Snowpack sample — Buffalo Mountain, Silverthorne, Colorado, USA (1/25/25, 10:11 AM MST)
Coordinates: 39.6222, -106.1139
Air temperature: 22 °F
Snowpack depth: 110 cm
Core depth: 10 cm
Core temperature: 46.4 °F
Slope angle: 12°, slope face: 102°
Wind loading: high
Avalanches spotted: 0
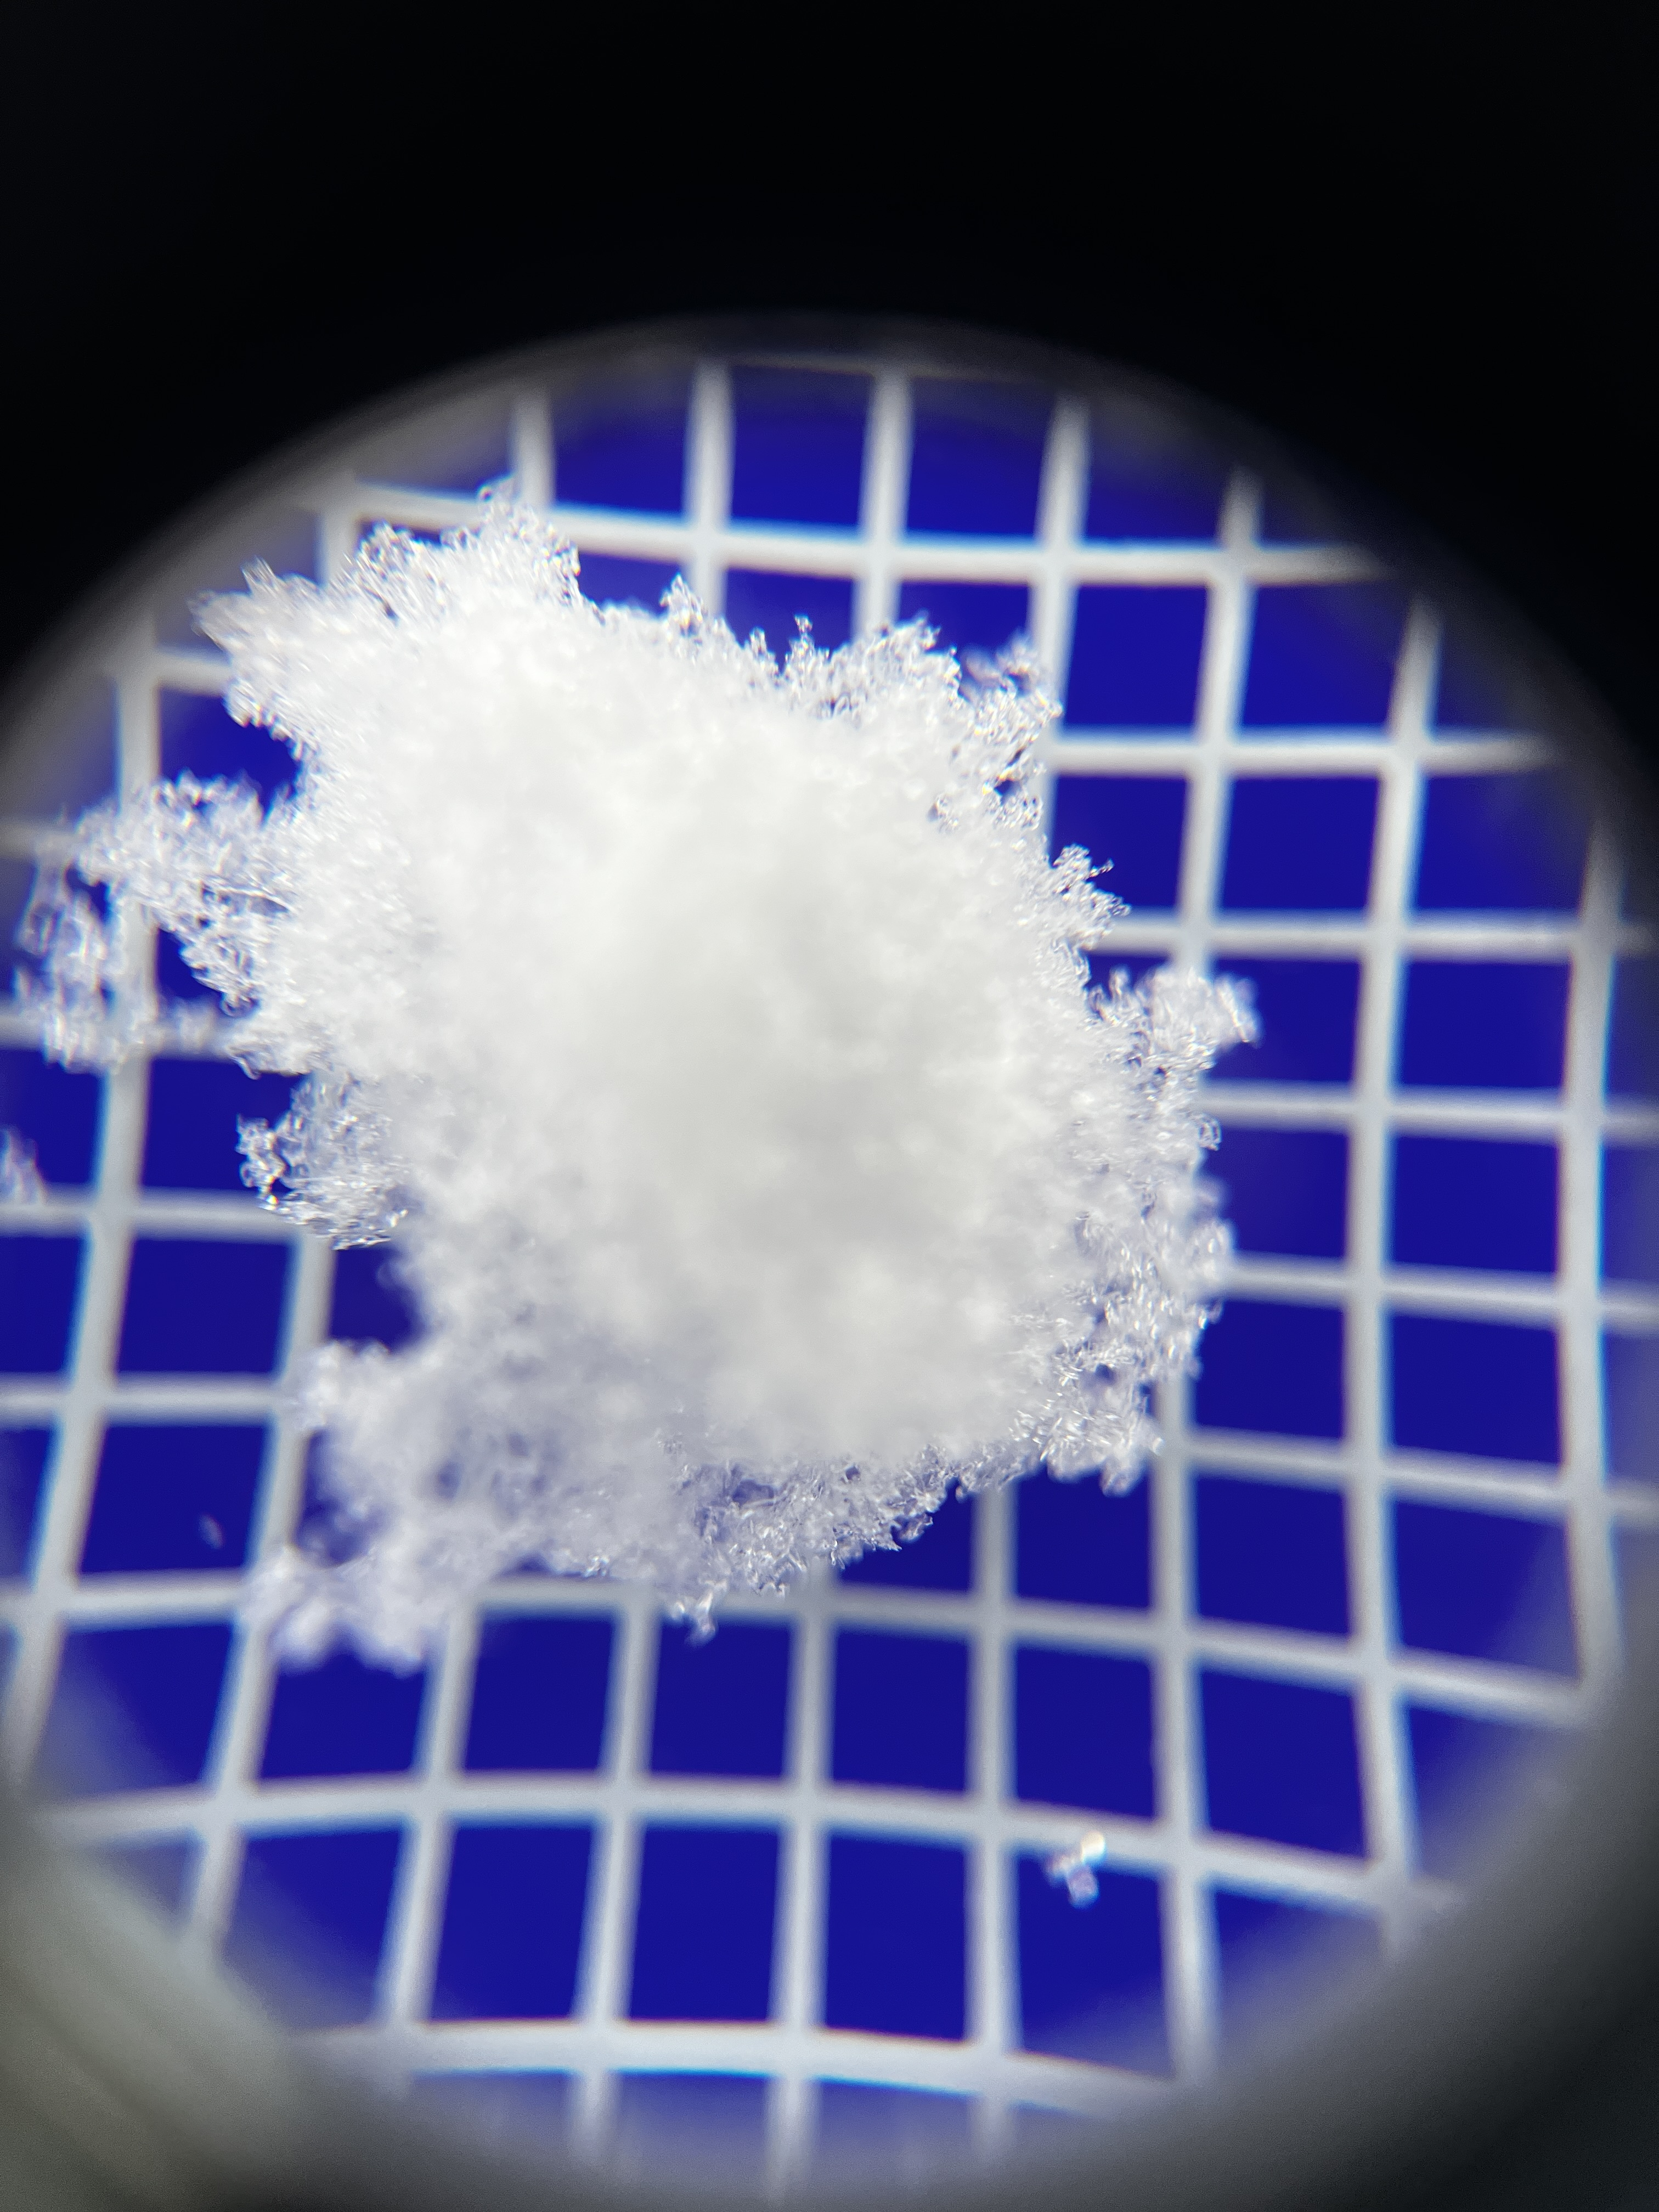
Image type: magnified_profile
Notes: No avalanches nearby, collected on the outskirts of a fire break 15 meters from the treeline, on way to Buffalo and Red Mountain